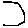
Label: hexagon